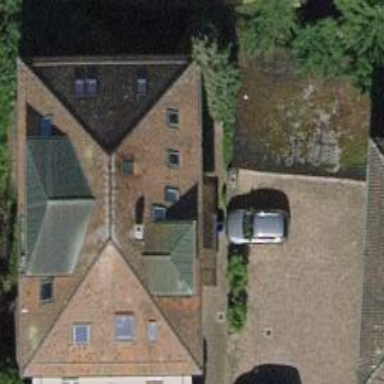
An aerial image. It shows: Detached building with pyramidal roof shape.